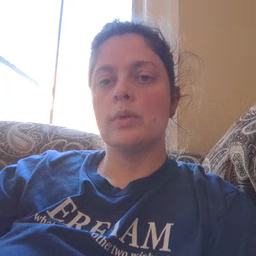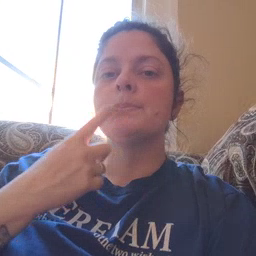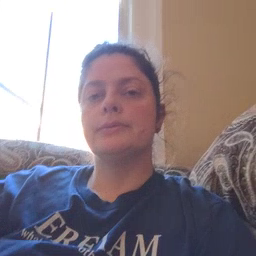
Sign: lips